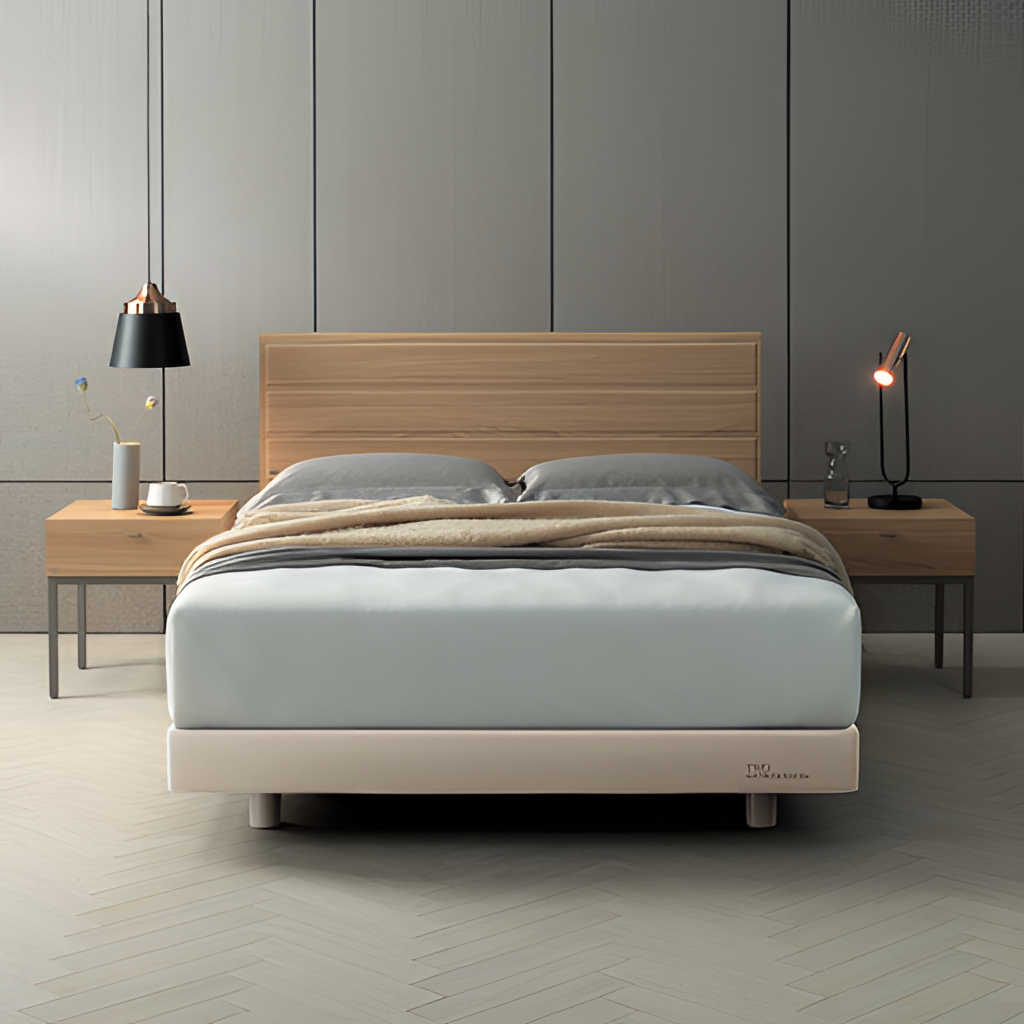
bedroom, wood bed, gray wood flooring, with herringbone pattern, contemporary, gray panel wallpaper, with solid pattern